【题型】解答题　【知识点】解析几何　【难度】medium
在平面直角坐标系$xOy$中，点$A(-1,0)$，$B(1,0)$，$Q(-4,0)$，动点$P$满足$|PA|+|PB|=4$，记点$P$的轨迹为$C$.

\vspace{0.3cm}

(1) 求$C$的方程；

\vspace{0.3cm}

(2) 过点$Q$且斜率不为$0$的直线$l$与$C$相交于两点$E$，$F$（$E$在$F$的左侧）. 设直线$AE$，$AF$的斜率分别为$k_1$，$k_2$.

\vspace{0.2cm}

$\textcircled{1}$ 求证：$\frac{k_1}{k_2}$为定值；

\vspace{0.2cm}

$\textcircled{2}$ 设直线$AF$，$BE$相交于点$M$，求证：$|MA|-|MB|$为定值.
【解答】
\textbf{【答案】}
(1) $\frac{x^2}{4} + \frac{y^2}{3} = 1$

(2) $\textcircled{1}$ 证明见解析；$\textcircled{2}$ 证明见解析

\vspace{0.3cm}

\textbf{【分析】}
(1) 根据椭圆的定义可知点$P$在以$A$，$B$为焦点，$4$为长轴长的椭圆上，即可求出轨迹方程；

(2) $\textcircled{1}$ 设直线$l$的方程为$x = my - 4$，$E(x_1,y_1)$，$F(x_2,y_2)$，$x_1 < 0$，联立直线与椭圆方程，消元，列出韦达定理，即可得到$my_1y_2 = \frac{3}{2}(y_1 + y_2)$，再由斜率公式计算可得；$\textcircled{2}$ 作$E$关于$x$轴的对称点$E'(x_1,-y_1)$，则$F$，$A$，$E'$三点共线，设$M(x_0,y_0)$，表示出直线$AF$、$BE$的方程，即可得到$x_0 = \frac{1}{x_1}$，$y_1 = -\frac{y_0}{x_0}$，代入椭圆方程得到轨迹方程，结合双曲线的定义即可证明.

\vspace{0.3cm}

\textbf{【详解】}
(1) 由$|AB| = 2$，$|PA| + |PB| = 4 > |AB|$，

所以点$P$在以$A$，$B$为焦点，$4$为长轴长的椭圆上，

设椭圆方程为$\frac{x^2}{a^2} + \frac{y^2}{b^2} = 1\ (a > b > 0)$，焦距为$2c$，

则$c = 1$，$a = 2$，所以$b^2 = a^2 - c^2 = 3$，

所以$C$的方程为$\frac{x^2}{4} + \frac{y^2}{3} = 1$.

\vspace{0.3cm}

(2) $\textcircled{1}$ 由$Q(-4,0)$，直线$l$的斜率存在且不为$0$.

设直线$l$的方程为$x = my - 4$，$E(x_1,y_1)$，$F(x_2,y_2)$，$x_1 < 0$，

联立
\[
\begin{cases}
\frac{x^2}{4} + \frac{y^2}{3} = 1, \\
x = my - 4
\end{cases}
\]
得$(3m^2 + 4)y^2 - 24my + 36 = 0$，

则 \(\Delta = 144(m^2 - 4) > 0\)，\(y_1 + y_2 = \frac{24m}{3m^2 + 4}\)，\(y_1y_2 = \frac{36}{3m^2 + 4}\)，

所以 \(my_1y_2 = \frac{3}{2}(y_1 + y_2)\).

又 \(A(-1,0)\)，所以 \(k_1 = \frac{y_1}{x_1 + 1}\)，\(k_2 = \frac{y_2}{x_2 + 1}\)，

所以
\[
\begin{aligned}
\frac{k_1}{k_2} &= \frac{y_1(x_2 + 1)}{y_2(x_1 + 1)} = \frac{y_1(my_2 - 3)}{y_2(my_1 - 3)} = \frac{my_1y_2 - 3y_1}{my_1y_2 - 3y_2} \\
&= \frac{\frac{3}{2}(y_1 + y_2) - 3y_1}{\frac{3}{2}(y_1 + y_2) - 3y_2} = \frac{-\frac{3}{2}y_1 + \frac{3}{2}y_2}{\frac{3}{2}y_1 - \frac{3}{2}y_2} = -1.
\end{aligned}
\]

$\textcircled{2}$ 由$\textcircled{1}$知 \(\frac{k_1}{k_2} = -1\)，所以 \(k_1 + k_2 = 0\).

作 \(E\) 关于 \(x\) 轴的对称点 \(E'(x_1,-y_1)\)，则 \(F\)，\(A\)，\(E'\) 三点共线.

又 \(A(-1,0)\)，\(B(1,0)\)，设 \(M(x_0,y_0)\).

则直线 \(AF\) 方程即为直线 \(AE'\) 方程 \(x = \frac{-x_1 - 1}{y_1}y - 1\).

又直线 \(BE\) 方程为 \(x = \frac{x_1 - 1}{y_1}y + 1\)，

作差，得 \(y_0 = -\frac{y_1}{x_1}\)，

所以
\[
x_0 = \frac{-x_1 - 1}{y_1} \cdot \left(-\frac{y_1}{x_1}\right) - 1 = \frac{1}{x_1},
\]

所以 \(x_1 = \frac{1}{x_0}\)，\(y_1 = -\frac{y_0}{x_0}\)，

由 \(x_1 < 0\)，得 \(x_0 < 0\).

又因为 \(\frac{x_1^2}{4} + \frac{y_1^2}{3} = 1\)，所以
\[
\frac{\left(\frac{1}{x_0}\right)^2}{4} + \frac{\left(-\frac{y_0}{x_0}\right)^2}{3} = 1,
\]

即 \(x_0^2 - \frac{y_0^2}{3} = \frac{1}{4}\)，即 \(\frac{x_0^2}{\frac{1}{4}} - \frac{y_0^2}{\frac{3}{4}} = 1\ (x_0 < 0)\)，

所以点 \(M\) 在以 \(A\)，\(B\) 为焦点，\(1\) 为实轴长的双曲线的左支（椭圆内部）上运动，

所以 \(|MA| - |MB| = -1\).

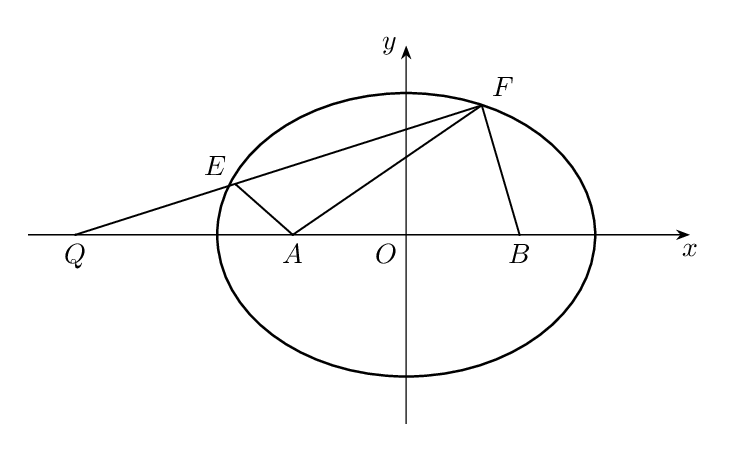
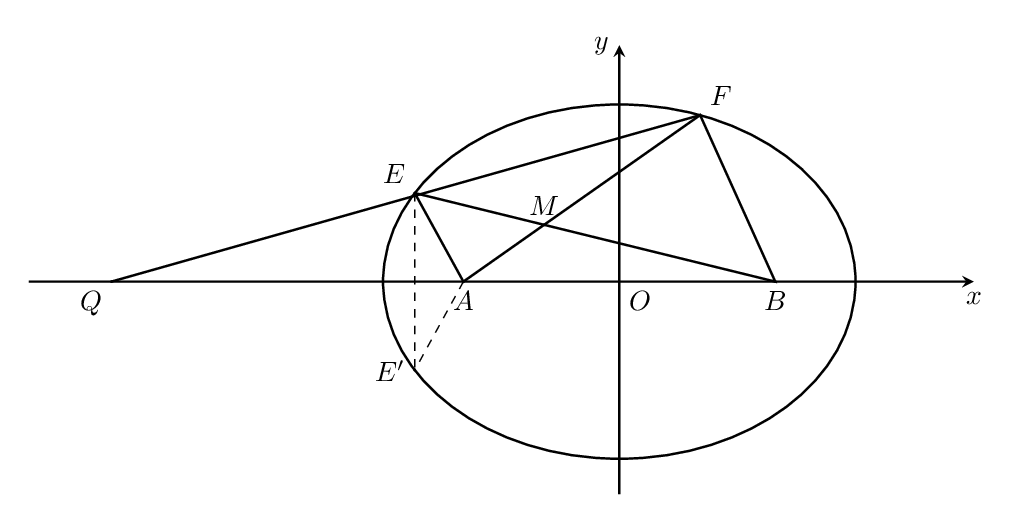